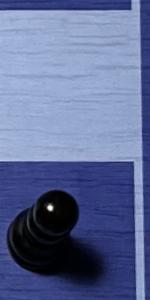
Label: Pawn_Black